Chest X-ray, AP view. Patient: 12 years old, sex F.
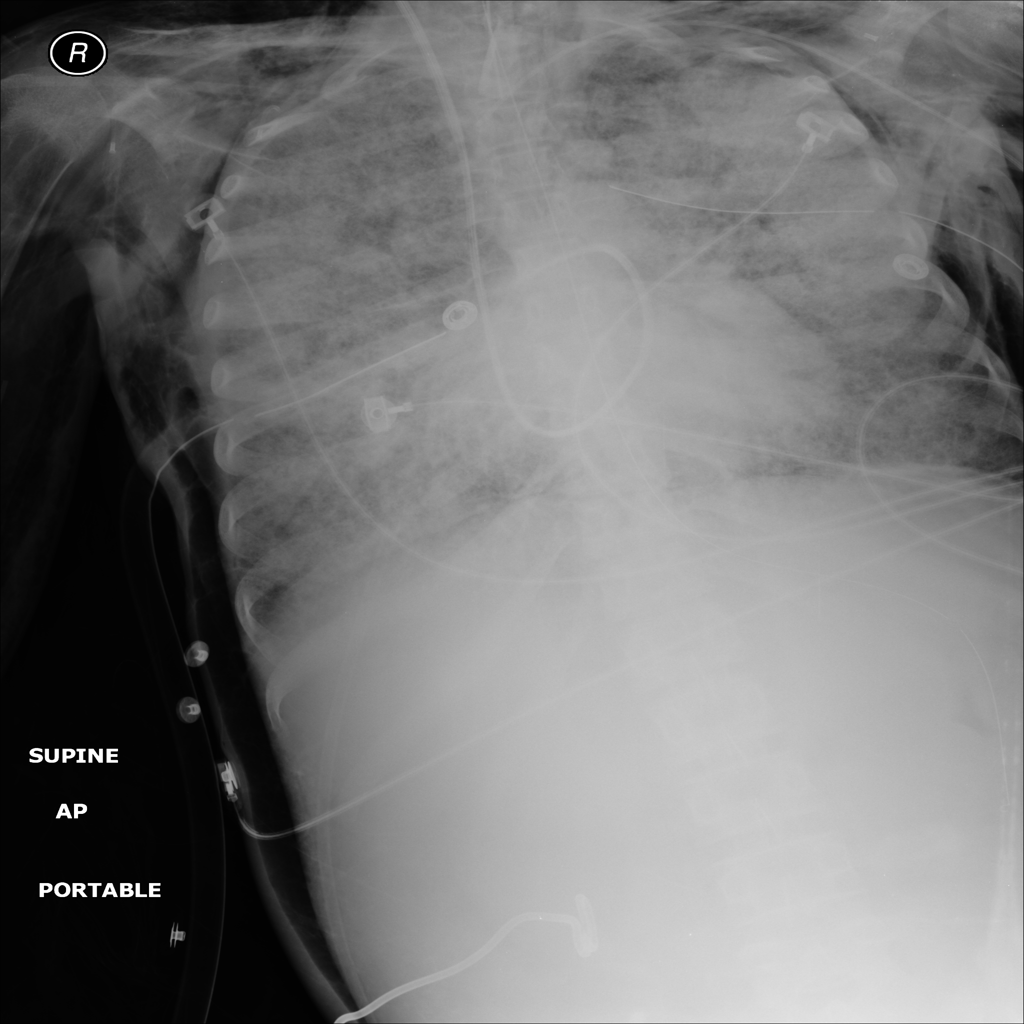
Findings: No Finding